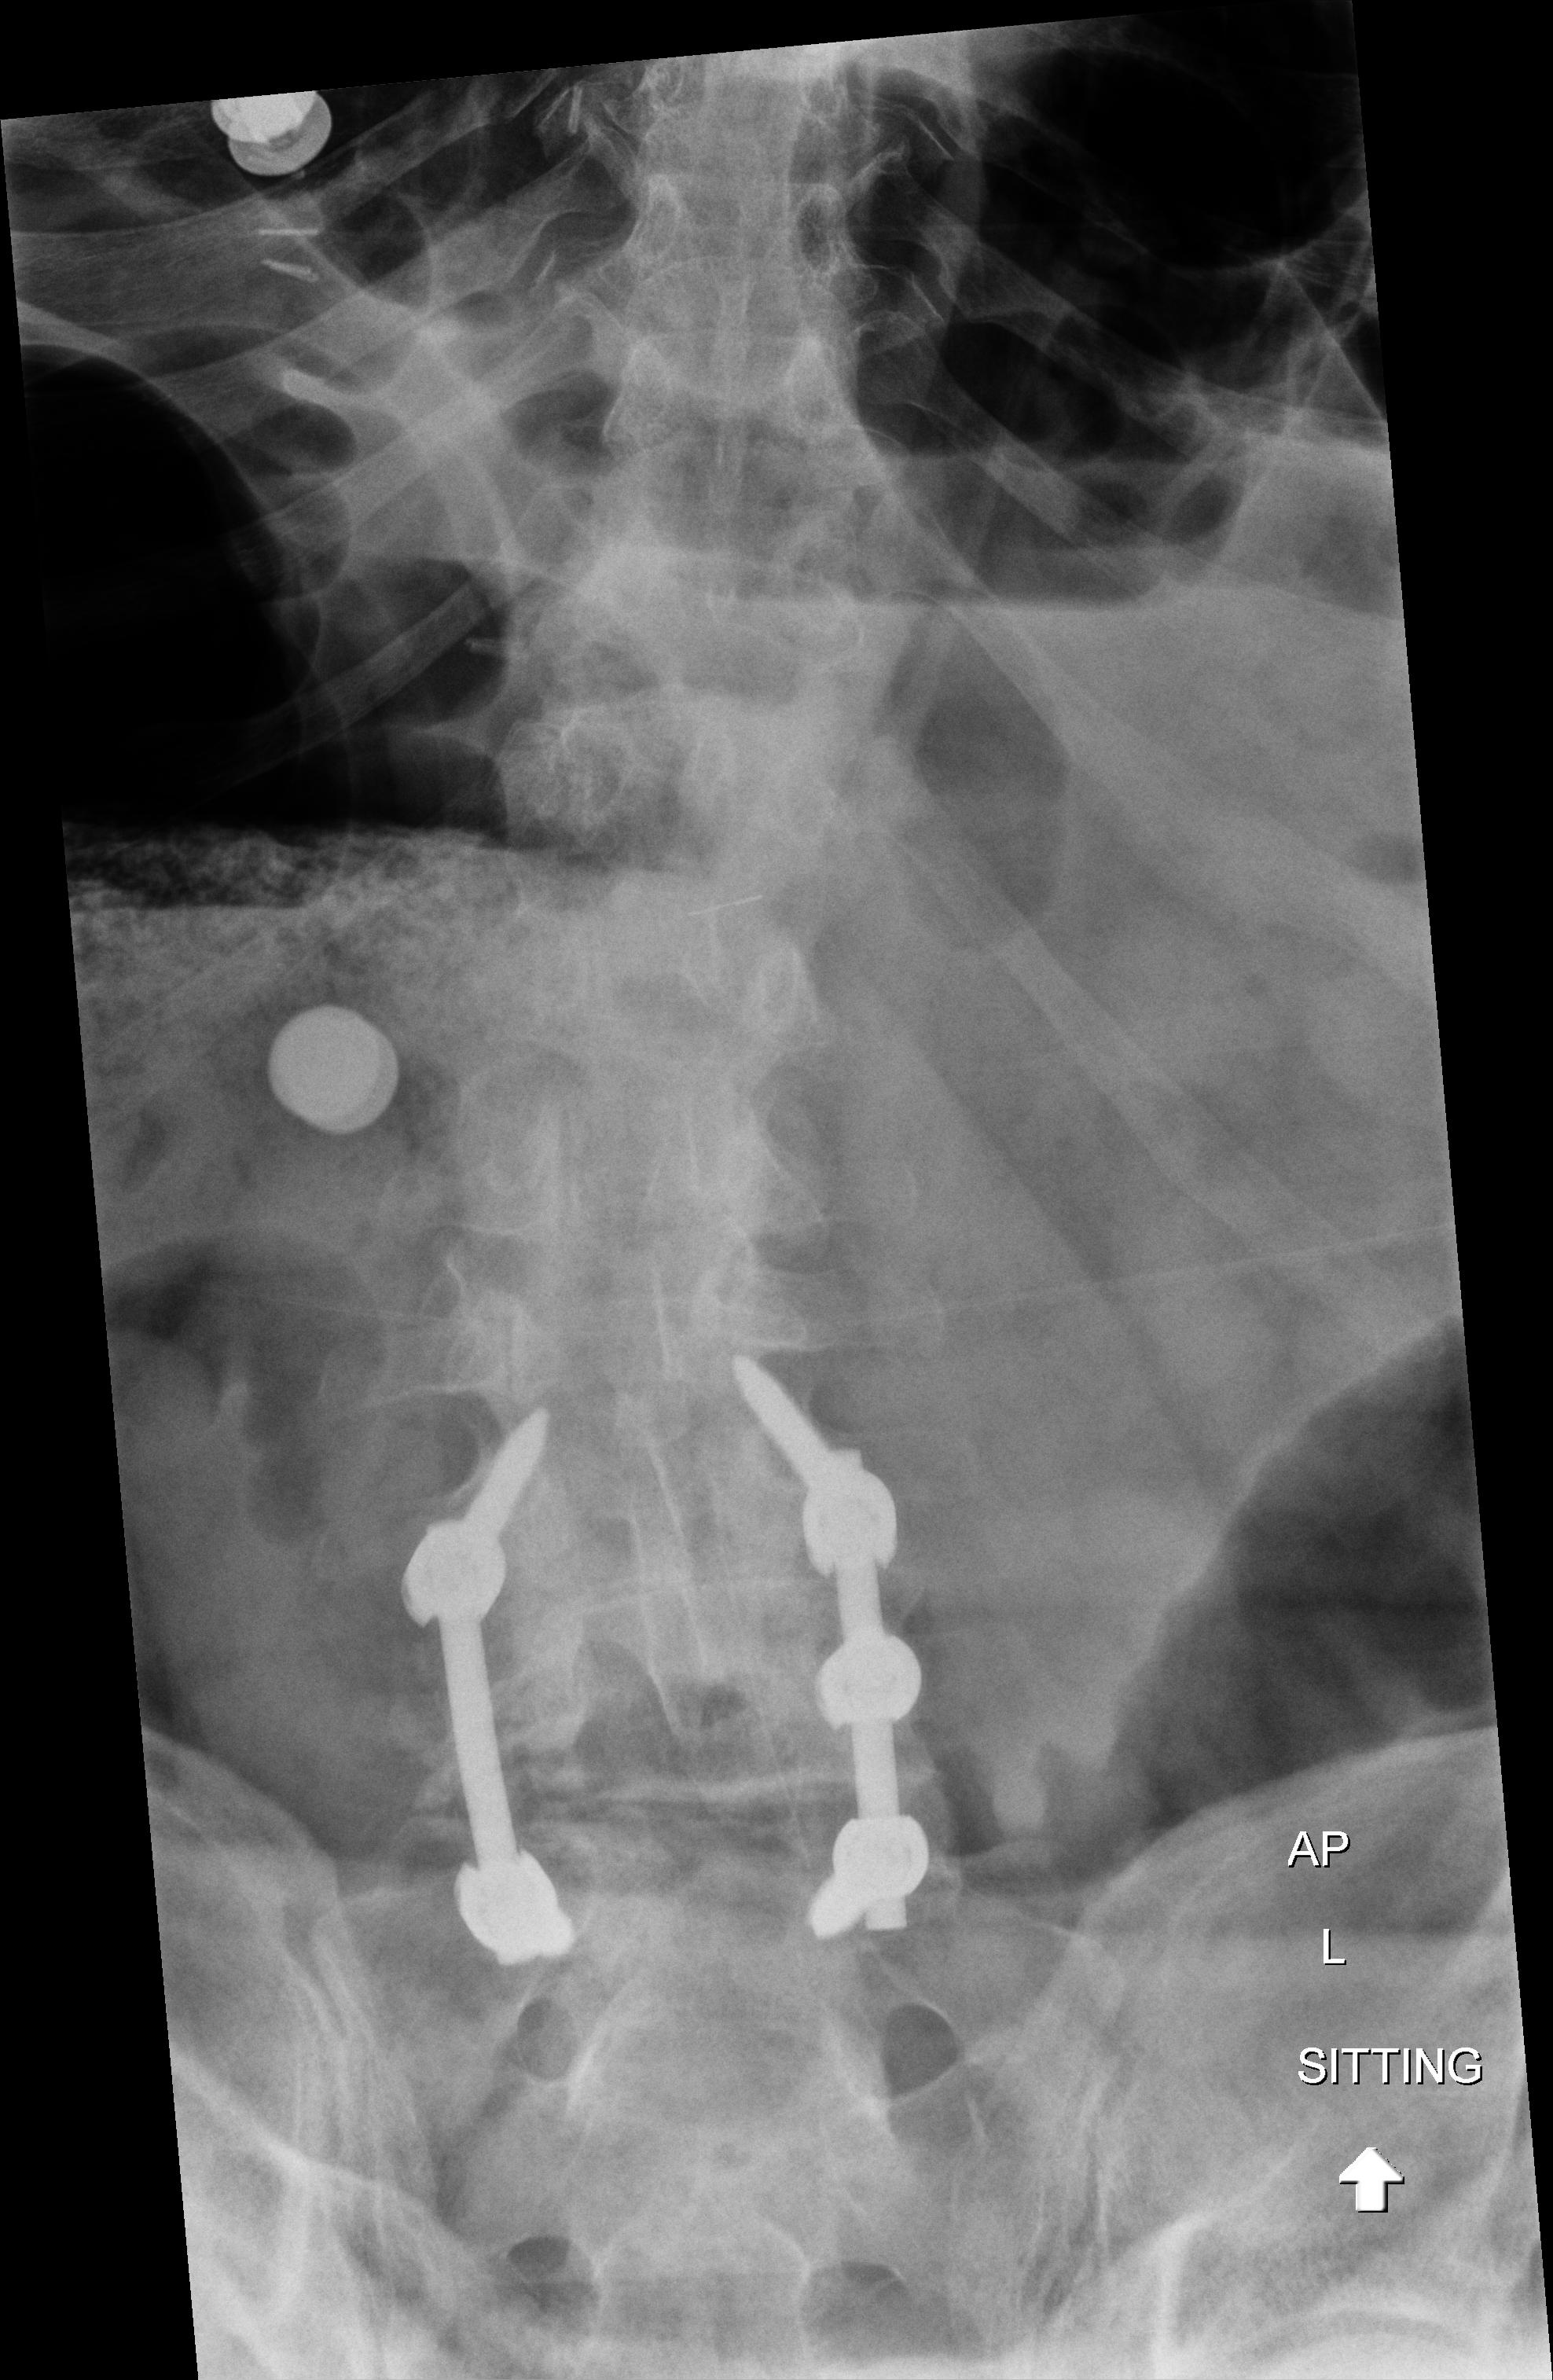
View: AP
Implant manufacturer: seaspine mariner